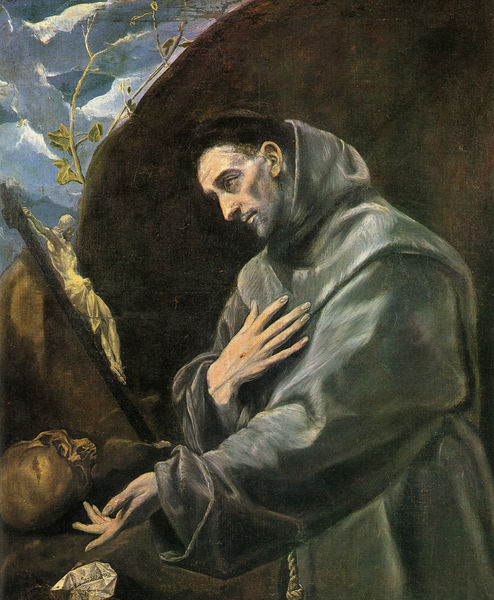
Titel: Franz von Assisi in Meditation
Künstler: El Greco
Standort: Barcelona
Institution: Sammlung Torelló
Schlagwörter: baum, berg, blau, blätter, dunkel, felsen, gemälde, gewitter, hand, himmel, kopf, laub, mann, schatten, umhang, weiß, wolken, wunde, gelb, grün, ocker, äste, braun, finger, geste, grau, haar, hintergrund, licht, mund, männer, nase, ohr, profil, schwarz, zeichnung, blick, wolke, beige, malerei, arm, arme, augen, falten, gesicht, schädel, stein, tod, tot, toter, bild, hände, öl, ast, zweige, schlank, auge, figur, gewand, haare, halbfigur, kutte, mantel, schnur, strick, blatt, pflanze, höhle, kinn, lippe, lippen, renaissance, krug, bewölkt, spanien, papier, berge, fels, gebirge, ölgemälde, falte, asketisch, schmal, thomas, robe, kordel, faltenwurf, zeigen, dünn, geneigt, vanitas, eingang, memento mori, dürr, hager, zettel, glaube, kreuz, seil, zweig, augenhöhlen, kittel, beten, gebet, mahl, ranke, totenkopf, efeu, christus, jesus, jesus christus, stigma, stigmata, wundmal, brief, blitz, wanderer, schnurr, edelstein, kruzifix, mönch, franziskus, heiliger, herz, gestrüpp, heilig, totenschädel, anbetung, wundmahle, el greco, zorn, höhleneingang, christi, kapuze, franziskaner, tonsur, benediktiner, asket, eremit, einsiedler, mönchskutte, augustinus, assisi, augenhöhle, greco, hl thomas, jesus am kreuz, kopft, pflaze, wundmahl, grecco, kütte, el, hl. antonius, kruzigix